Question: I've installed win phone SDK with emulator included. I've trying to lunch the emulator for website testing without running VS.
My VS 2012 is updated(which was required as I know), VTx is enabled properly as well. When I try to run CMD on and enter this to CMD:
I get this window:

Tried to click both options, in "Get help" option I don't receive anything and if try to click "run the program without getting help" I can see something loading, but nothing loads and it does not open any windows/emulators and it's like nothing has happened.
Any help would be so much appreciated. Thank you in forward.
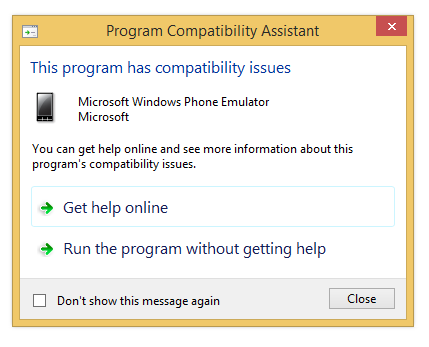
Answer: on the search for the answers I came across with a solution to just simply open VS and click to install it through this environment. This solved all the issues I had and now it is up and running.